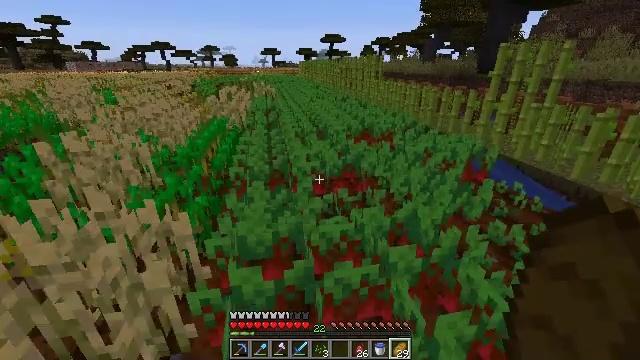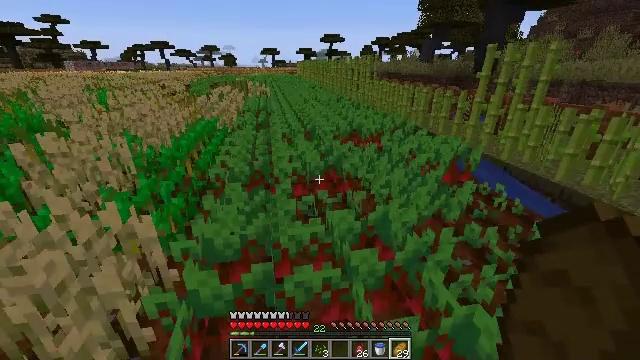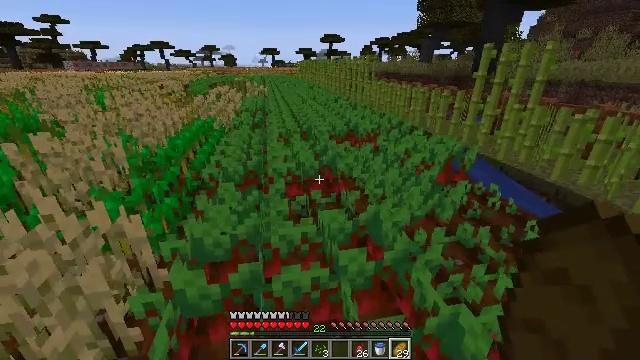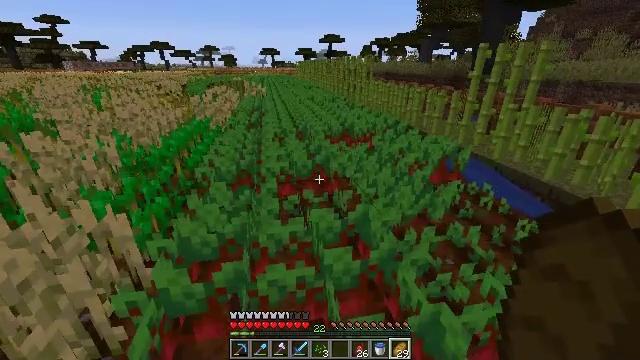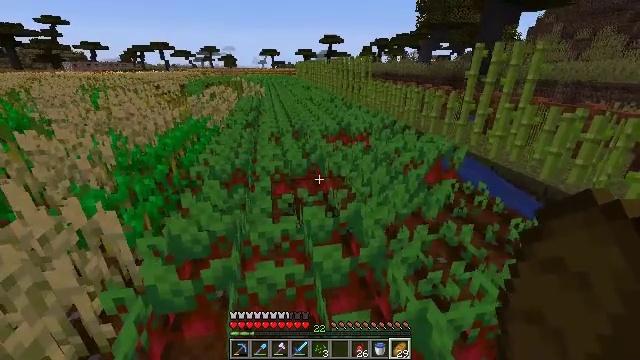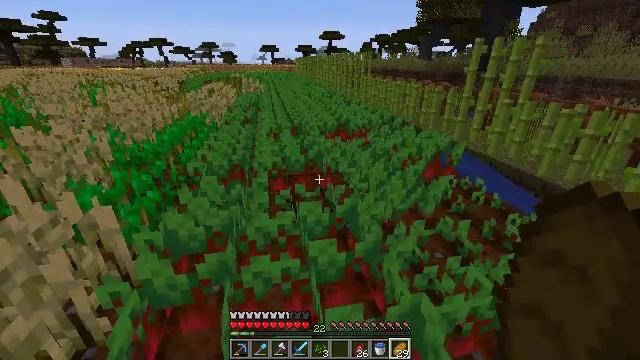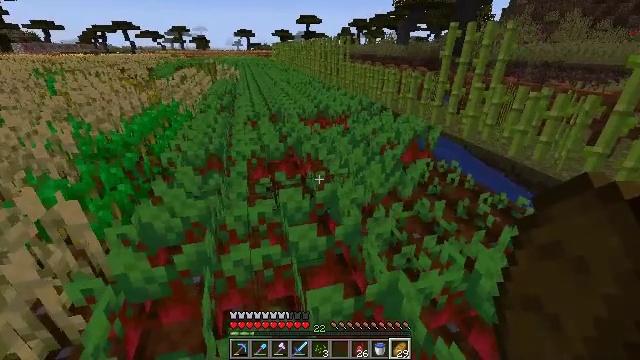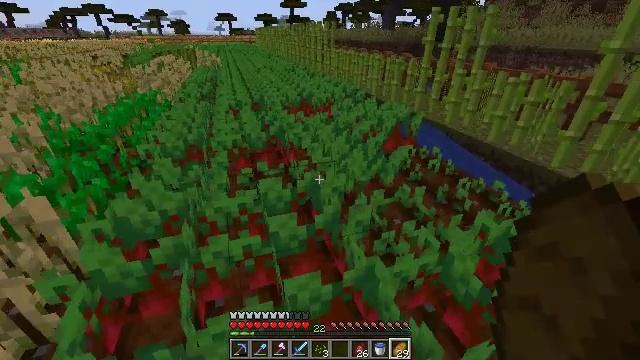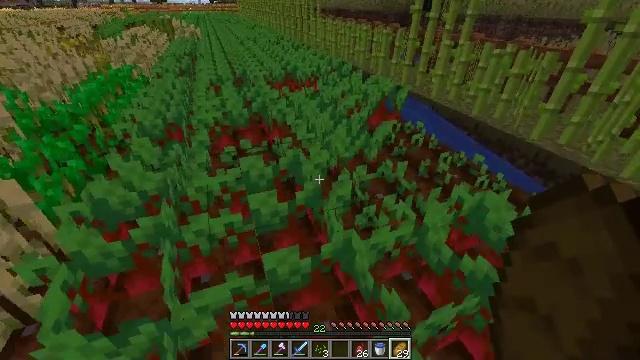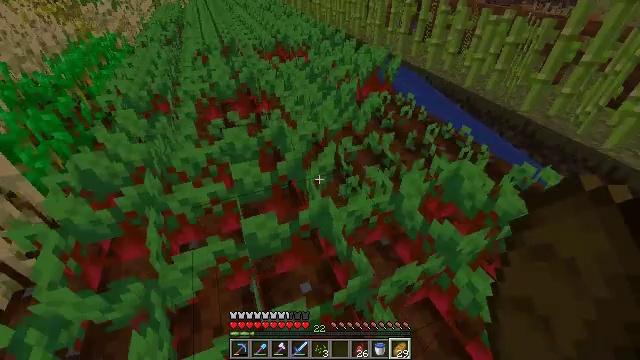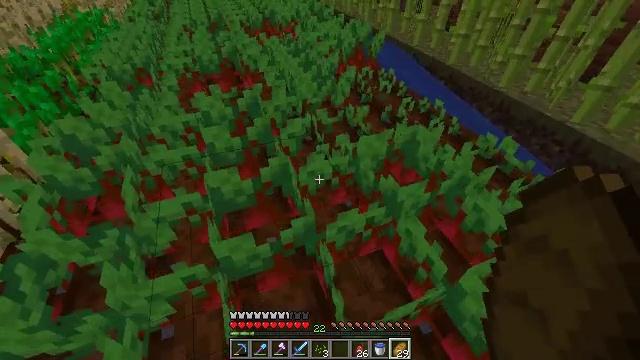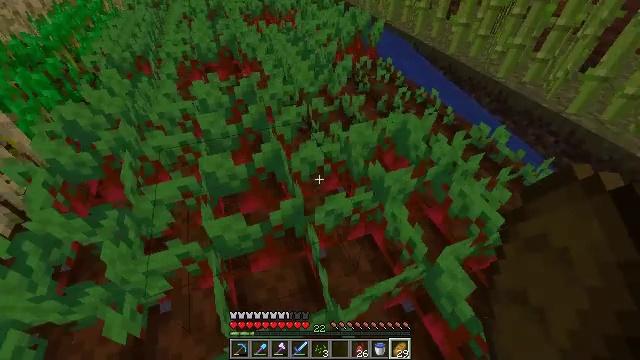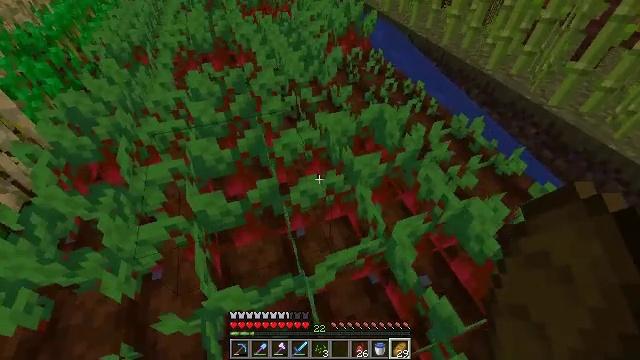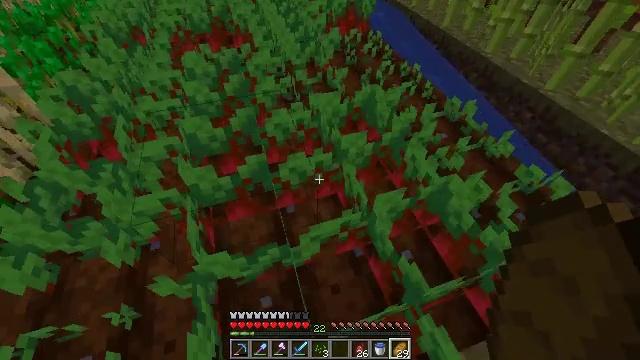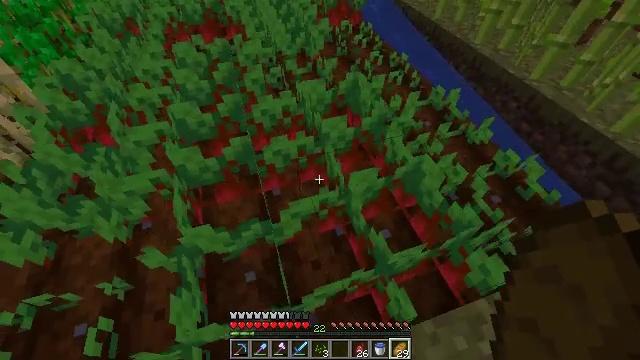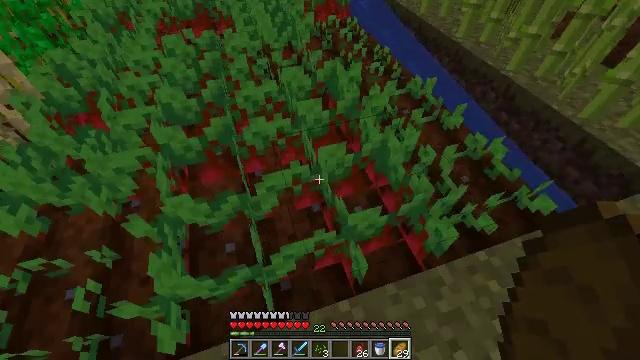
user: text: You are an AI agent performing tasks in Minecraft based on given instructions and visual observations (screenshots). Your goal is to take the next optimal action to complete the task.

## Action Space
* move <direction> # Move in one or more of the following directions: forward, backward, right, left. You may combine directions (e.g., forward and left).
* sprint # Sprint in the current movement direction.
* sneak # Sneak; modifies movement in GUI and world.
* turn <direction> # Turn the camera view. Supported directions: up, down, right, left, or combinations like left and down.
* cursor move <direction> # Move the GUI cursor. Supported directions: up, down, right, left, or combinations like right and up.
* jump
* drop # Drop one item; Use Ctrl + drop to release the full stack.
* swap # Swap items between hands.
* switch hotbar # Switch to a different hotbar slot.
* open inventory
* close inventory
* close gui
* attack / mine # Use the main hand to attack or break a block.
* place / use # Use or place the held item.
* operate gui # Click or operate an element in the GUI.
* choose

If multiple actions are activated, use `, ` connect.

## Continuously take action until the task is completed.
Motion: motion action
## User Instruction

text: Harvest beetroots from the farm.
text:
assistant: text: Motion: move right
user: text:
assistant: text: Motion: no_op
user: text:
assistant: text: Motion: no_op
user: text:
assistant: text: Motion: no_op
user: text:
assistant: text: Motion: no_op
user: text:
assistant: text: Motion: turn right and down
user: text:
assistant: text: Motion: move right, turn right and down
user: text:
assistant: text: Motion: move back and move right, turn right and down
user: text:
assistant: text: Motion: move back and move right, turn down
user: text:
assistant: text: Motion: move back and move right, turn down
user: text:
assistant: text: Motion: move back and move right, turn down
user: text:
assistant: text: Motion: move back and move right, turn left and down
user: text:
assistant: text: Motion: move back and move right, turn left and down
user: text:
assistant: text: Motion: move back and move right
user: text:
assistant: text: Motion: move back and move right
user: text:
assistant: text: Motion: move back and move right
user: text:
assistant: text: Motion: move back and move right
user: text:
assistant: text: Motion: move back and move right, turn left
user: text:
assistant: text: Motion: move right, turn left and up
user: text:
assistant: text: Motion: move right, turn left and up
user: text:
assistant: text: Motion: move right, turn left and up
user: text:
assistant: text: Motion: move right
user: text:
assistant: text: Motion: no_op
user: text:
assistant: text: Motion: turn left
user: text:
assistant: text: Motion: no_op
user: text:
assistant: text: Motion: no_op
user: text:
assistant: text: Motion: no_op
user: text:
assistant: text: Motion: no_op
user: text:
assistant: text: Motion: no_op
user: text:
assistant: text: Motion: no_op